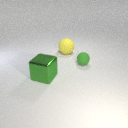
small green rubber sphere to the right of large yellow rubber sphere